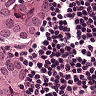
Metastatic tissue present: yes